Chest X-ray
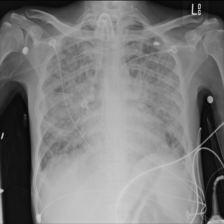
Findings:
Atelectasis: negative
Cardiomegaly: negative
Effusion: negative
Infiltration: negative
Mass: negative
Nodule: negative
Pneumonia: negative
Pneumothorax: negative
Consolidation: negative
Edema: negative
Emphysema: negative
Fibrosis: negative
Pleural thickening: negative
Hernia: negative